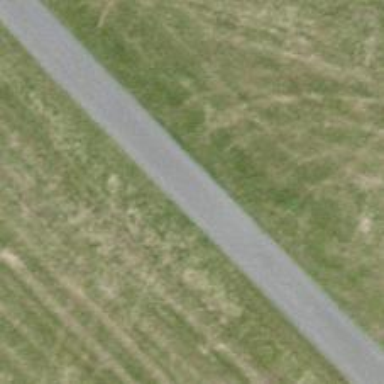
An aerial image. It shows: Paved track.